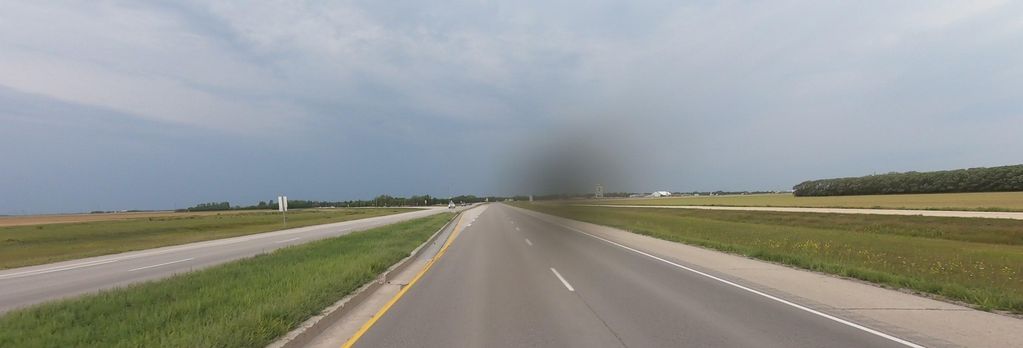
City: winnipeg